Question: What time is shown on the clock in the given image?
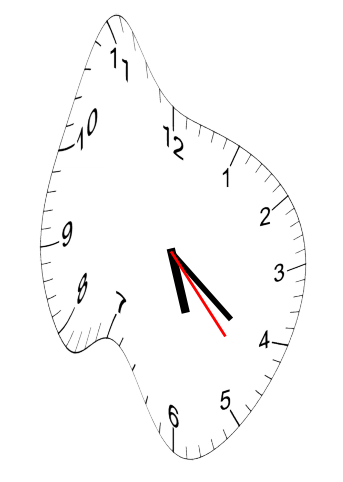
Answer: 05:21:23